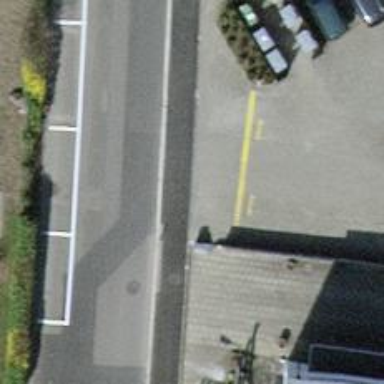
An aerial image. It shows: Service road with paving stones.